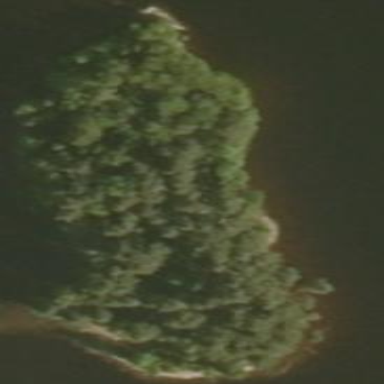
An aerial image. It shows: Island.